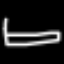
Label: bed